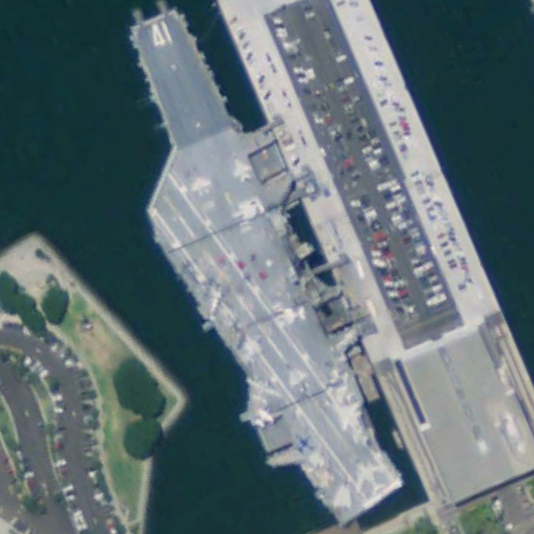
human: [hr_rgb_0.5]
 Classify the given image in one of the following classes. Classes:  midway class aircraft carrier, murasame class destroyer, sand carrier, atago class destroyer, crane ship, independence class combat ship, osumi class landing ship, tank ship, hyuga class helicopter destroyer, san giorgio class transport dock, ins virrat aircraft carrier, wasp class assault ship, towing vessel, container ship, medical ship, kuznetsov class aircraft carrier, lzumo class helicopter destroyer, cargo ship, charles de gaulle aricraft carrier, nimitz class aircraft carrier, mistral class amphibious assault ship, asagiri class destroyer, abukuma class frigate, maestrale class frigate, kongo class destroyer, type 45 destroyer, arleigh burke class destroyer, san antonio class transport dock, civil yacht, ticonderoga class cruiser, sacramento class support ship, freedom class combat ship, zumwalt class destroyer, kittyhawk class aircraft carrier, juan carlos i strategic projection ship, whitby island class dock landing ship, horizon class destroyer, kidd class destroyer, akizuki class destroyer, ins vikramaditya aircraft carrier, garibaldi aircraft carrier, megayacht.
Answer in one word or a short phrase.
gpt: Midway class aircraft carrier